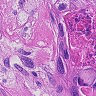
Metastatic tissue present: yes